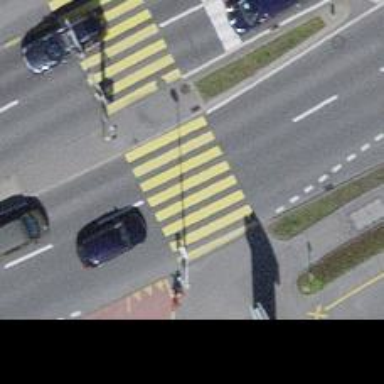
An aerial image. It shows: Crossing with traffic signals and zebra markings.